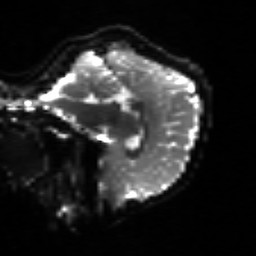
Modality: sbref
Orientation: sagittal
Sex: male
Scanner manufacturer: siemens
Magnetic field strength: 3 T
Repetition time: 5 s
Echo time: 0.071 s